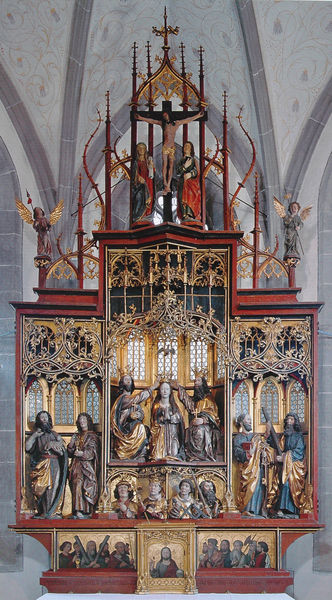
Titel: Hochaltar
Künstler: unbekannt
Standort: Oberndorf bei Rottenburg
Institution: St. Ursula
Schlagwörter: blau, flügel, gemälde, mann, fenster, grau, hintergrund, holz, licht, tisch, dach, rot, ornament, architektur, barock, johannes, rahmen, täufer, kirche, figur, gold, gewänder, gotik, krone, renaissance, engel, skulptur, farbig, rand, figuren, plastik, foto, fotografie, photographie, bögen, gewölbe, vergoldet, kreuz, beten, altar, hochaltar, schnitzerei, photo, rauten, kreuzrippen, skulpturen, statuen, braum, dienste, farbfoto, gotisch, spitzbogen, spitzbögen, christus, jesus, kreuzigung, mittelalter, apsis, betende, krönung, religiös, chor, kapelle, kruzifix, baldachin, geistliche, lanzen, heilige, speere, gefasst, prunk, maria, magdalena, auszug, maria magdalena, fassung, aufnahme, aufzug, vergoldung, geschnitzt, zwölf, gläubige, masswerk, fialen, johannes der täufer, gesprenge, marienkrönung, predella, retabel, schnitzaltar, flügelaltar, apostel, gottvater, kreu, kleriker, christopherus, kunstwerk, andreas, altarretabel, gespränge, krönung mariens, maira, grilanden, gewöbe, segnender christus, evangelista, standflügel, holzgeschnitzt, driptichon